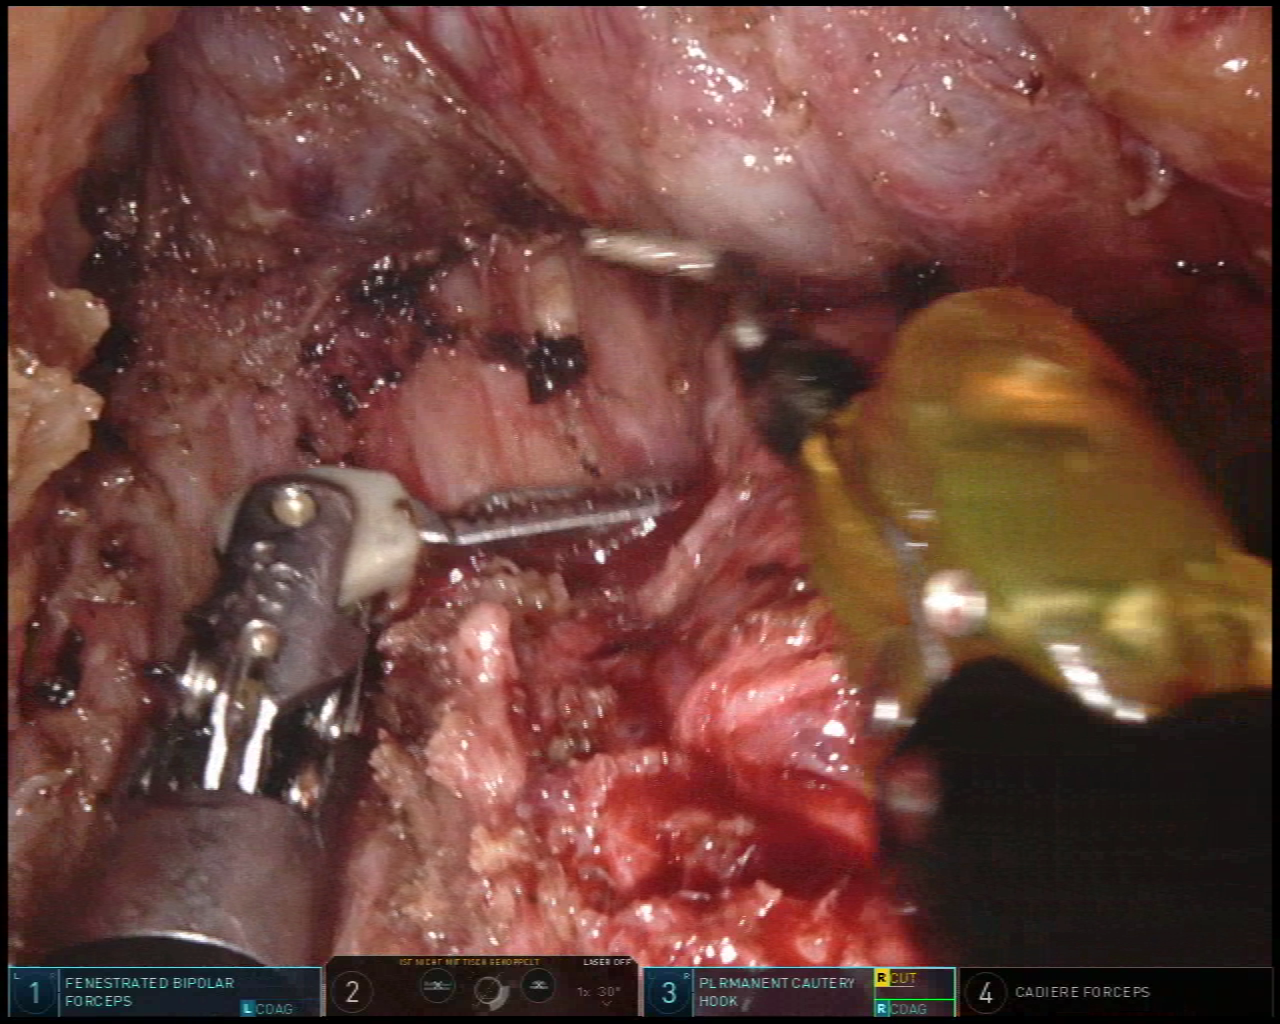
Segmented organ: vesicular_glands
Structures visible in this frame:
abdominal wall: no
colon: no
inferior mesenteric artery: no
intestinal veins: no
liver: no
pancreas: no
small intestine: no
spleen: no
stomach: no
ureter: no
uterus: no
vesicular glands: yes